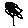
Label: tree